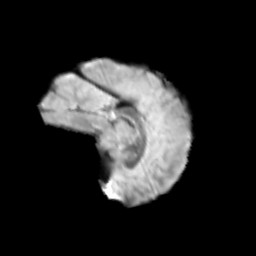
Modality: T2w
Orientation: sagittal
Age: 11
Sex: female
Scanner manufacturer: siemens
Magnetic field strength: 3 T
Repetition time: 3.8 s
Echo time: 0.07 s